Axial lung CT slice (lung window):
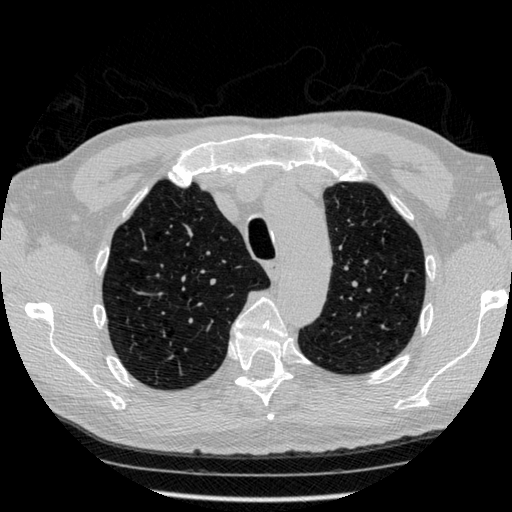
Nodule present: no